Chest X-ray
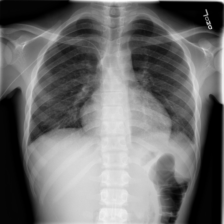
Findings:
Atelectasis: negative
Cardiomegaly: negative
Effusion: negative
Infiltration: negative
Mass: negative
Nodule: negative
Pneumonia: negative
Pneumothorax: negative
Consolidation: negative
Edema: negative
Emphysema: negative
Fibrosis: negative
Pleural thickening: negative
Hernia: negative